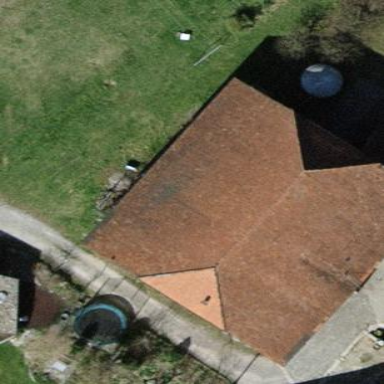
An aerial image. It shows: Gabled roof on farm auxiliary building.